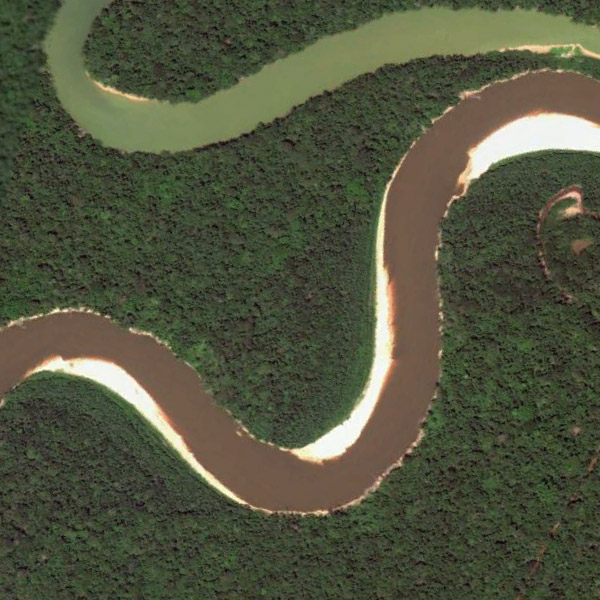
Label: River